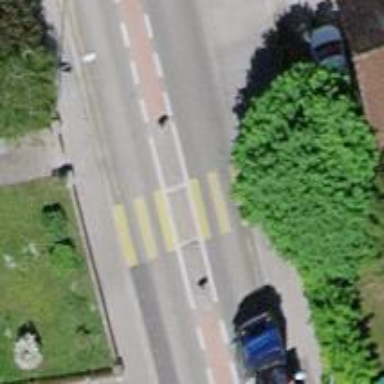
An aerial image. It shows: Marked road crossing with pedestrian island.